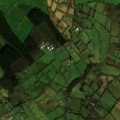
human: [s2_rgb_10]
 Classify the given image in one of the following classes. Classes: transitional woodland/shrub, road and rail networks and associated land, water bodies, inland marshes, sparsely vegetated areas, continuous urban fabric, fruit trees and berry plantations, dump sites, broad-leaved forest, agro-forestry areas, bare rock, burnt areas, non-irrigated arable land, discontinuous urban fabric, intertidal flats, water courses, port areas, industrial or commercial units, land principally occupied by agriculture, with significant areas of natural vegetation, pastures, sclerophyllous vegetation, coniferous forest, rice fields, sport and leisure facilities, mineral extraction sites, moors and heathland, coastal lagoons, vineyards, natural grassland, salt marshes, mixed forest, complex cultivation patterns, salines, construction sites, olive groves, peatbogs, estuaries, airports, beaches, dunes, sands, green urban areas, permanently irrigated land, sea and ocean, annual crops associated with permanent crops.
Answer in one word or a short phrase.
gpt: pastures, mixed forest